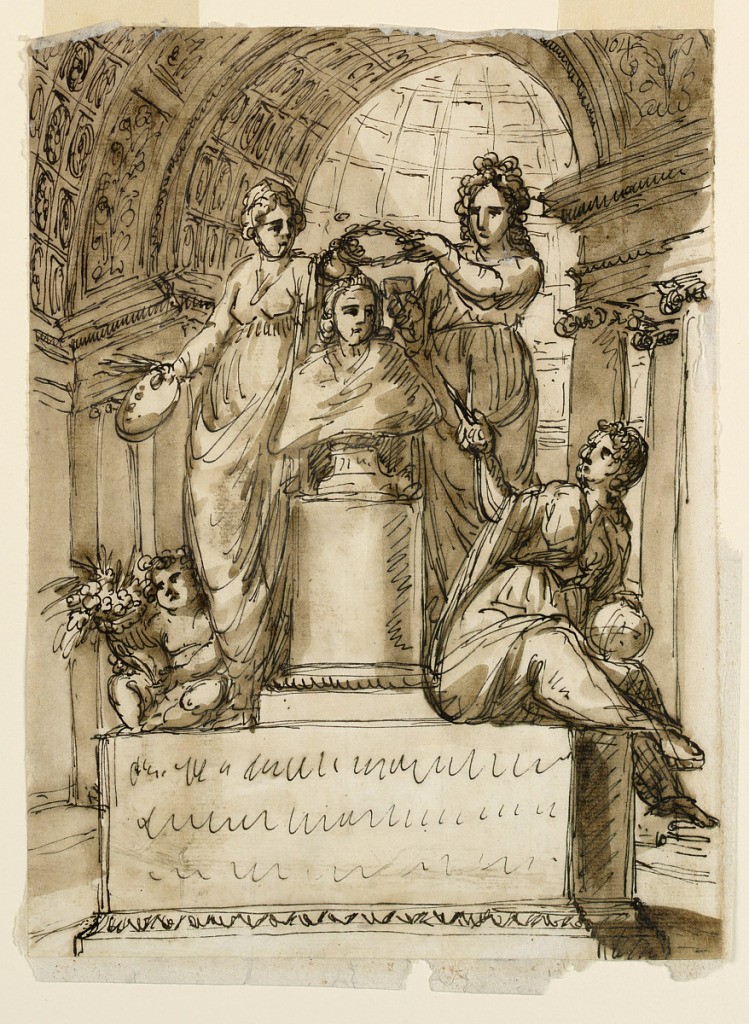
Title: Monument
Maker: Giuseppe Barberi, Italian, 1746–1809
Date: October 1796
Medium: Pen and brown ink, brush and brown wash on off-white laid paper, lined
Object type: Drawing
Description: A bust of the cardinal stands upon a pedestal having the shape of the lower part of a column. It stands in the center of the upper edge of a broad pedestal. The bust is crowned with a wreath by Painting and Sculpture, whereas Mathematics carrying a sphere besides the compass, is seated beside the monument at right. A child with a cornucopia crouches at left. The front of the projecting central part of the lower pedestal is intended for the inscription. An obliquely shown half with an apse forms the backgruond.